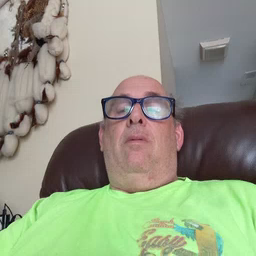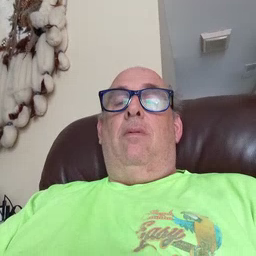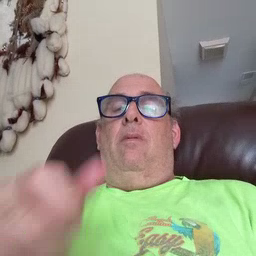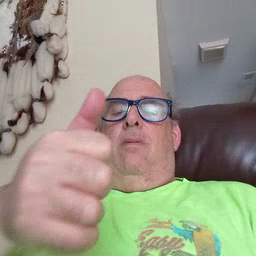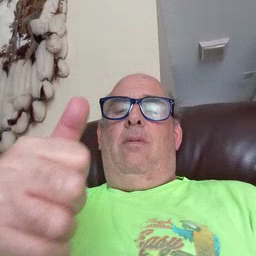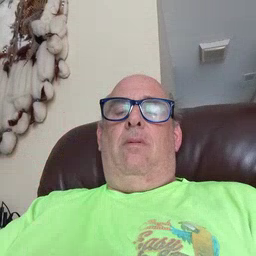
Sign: yourself